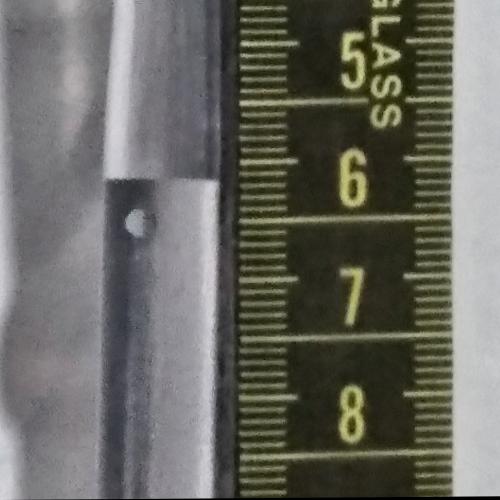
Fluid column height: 6.2 cm